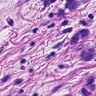
Metastatic tissue present: yes